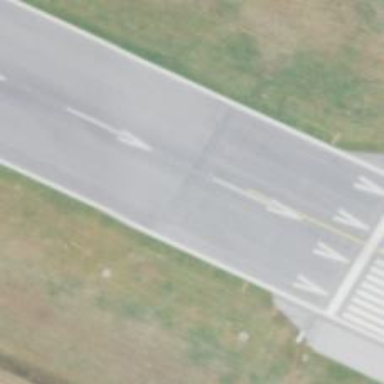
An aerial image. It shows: Runway with displaced threshold at the airport.